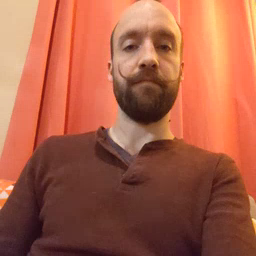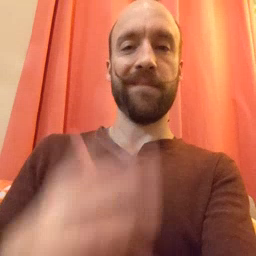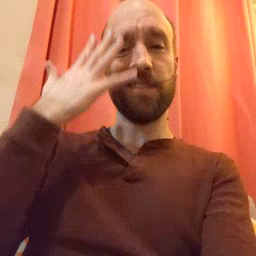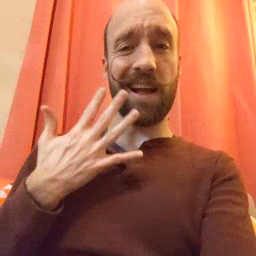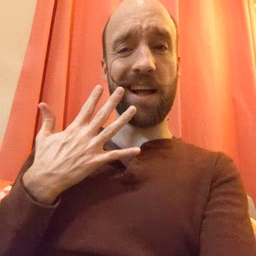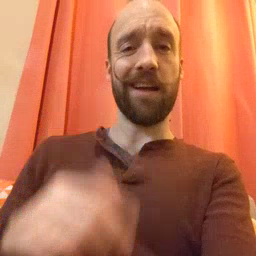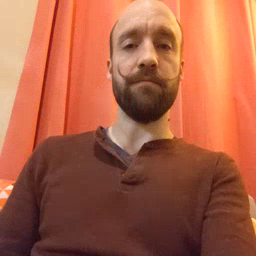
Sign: sad